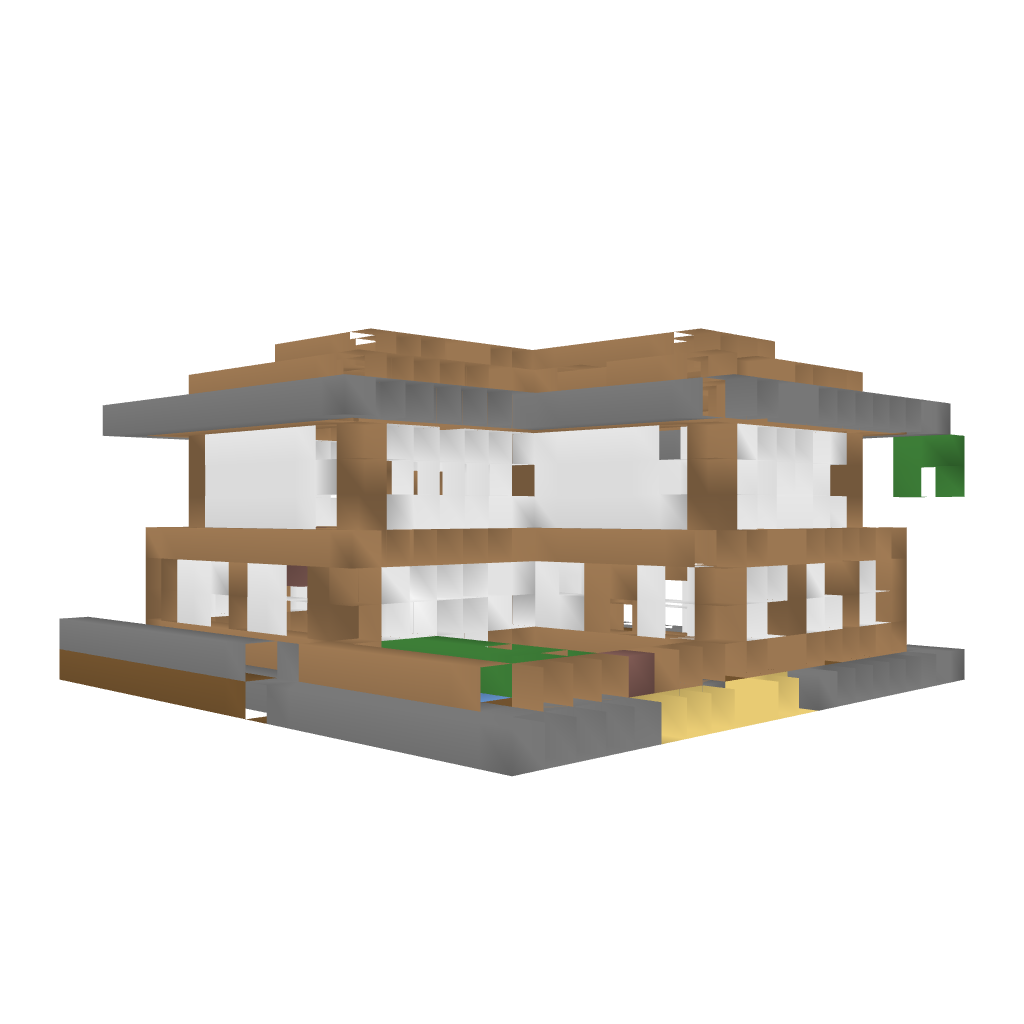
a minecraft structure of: Dark wood house good quality